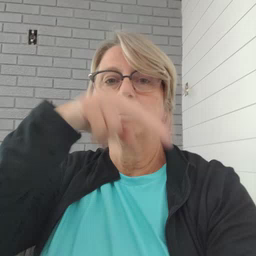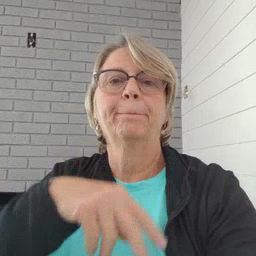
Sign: jump